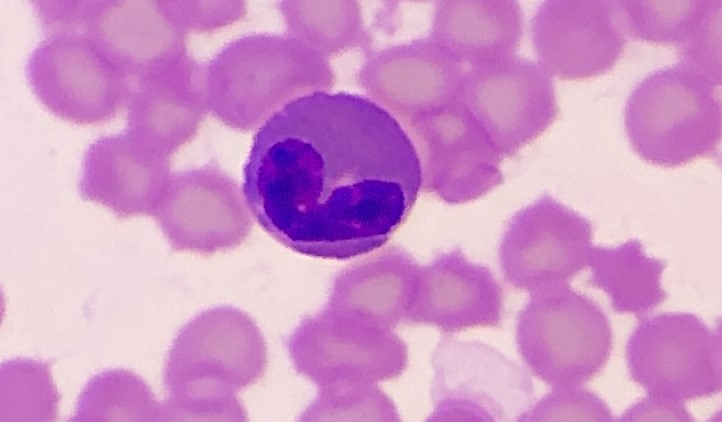
White blood cell type: Eosinophil